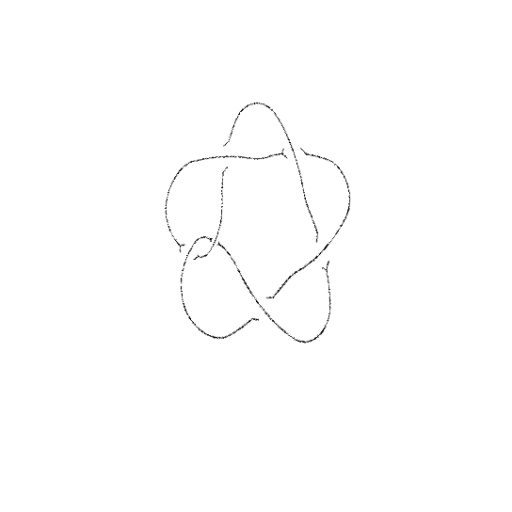
Crossing number: 6